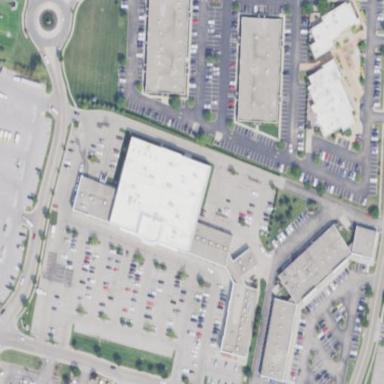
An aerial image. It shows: Retail area.